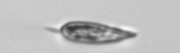
Label: Prorocentrum_triestinum